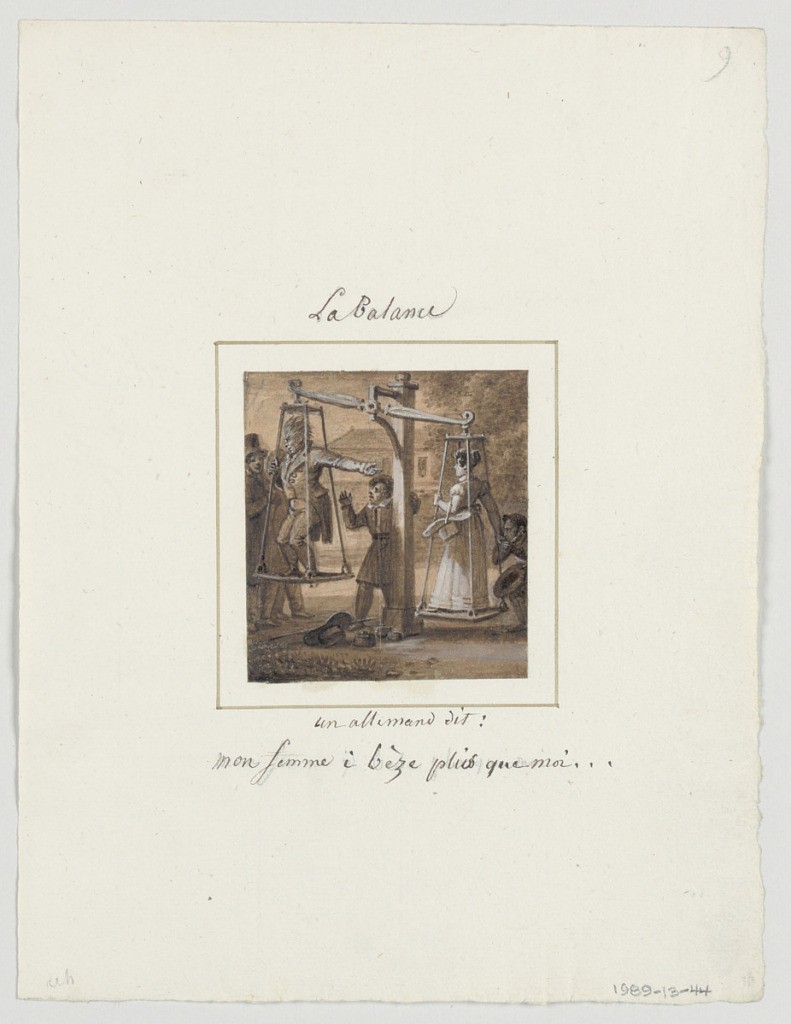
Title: Design for a Painted Porcelain Plate, La Balance (Libra) from le Zodiaque Travesti (The Farcical Zodiac) Service
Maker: Jean Charles Develly, French, 1783 - 1849
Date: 1824
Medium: Pen and brown ink, brush and brown wash, white gouache, pink, tan watercolor, red crayon, graphite on cream laid paper mounted on cream laid paper, image bordered in pen and brown ink
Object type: Drawing
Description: Design for a painted porcelain plate, square format. A large scale dominates the foreground in front of a two-story house, center background. Figure of a man stands on the left balance of a scale pointing to his wife who stands on the right balance and is pulled toward the ground by a crouching man, lower right corner.  The German says, "My wife weighs more than I do."  A young boy stands next to the central post of the scale while two figures, left middleground, look on.